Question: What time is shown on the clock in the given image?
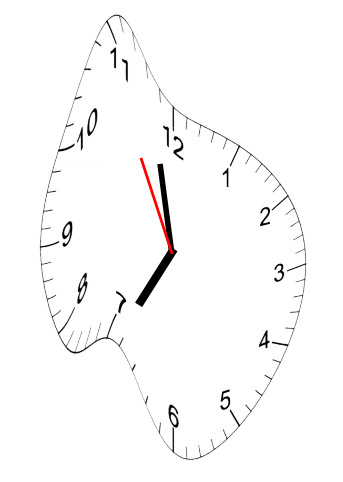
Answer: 06:57:55